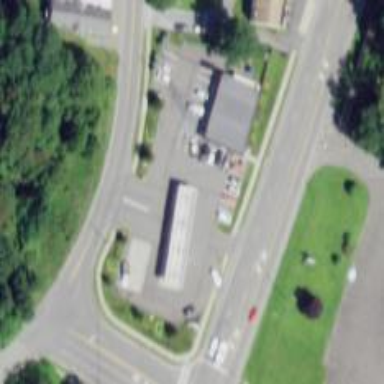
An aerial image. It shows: Retail area.